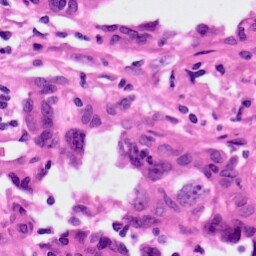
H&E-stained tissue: Lung